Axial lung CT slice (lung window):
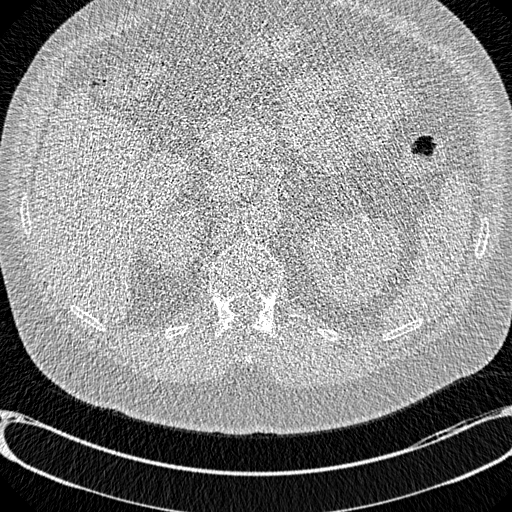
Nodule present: no